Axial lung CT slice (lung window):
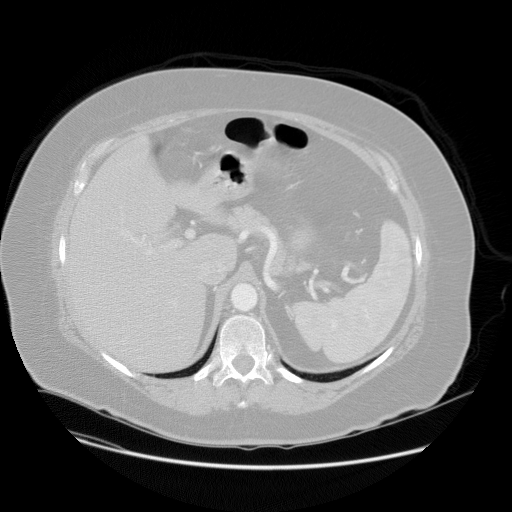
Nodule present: no